Interaction volume radius: 5 \u00c5
Interaction volume height: 10 \u00c5
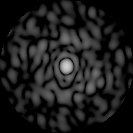
Disorder parameter: 0.8158